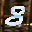
Label: 8